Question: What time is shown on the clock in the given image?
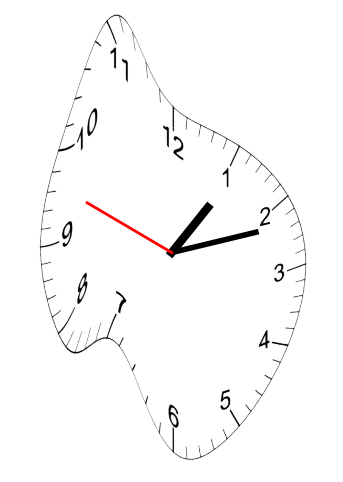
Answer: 01:11:48